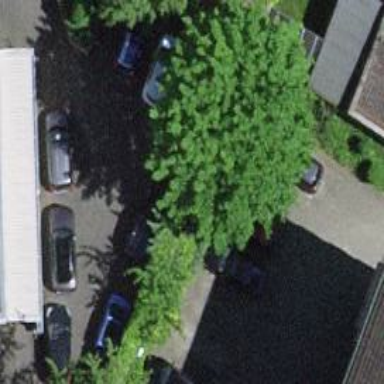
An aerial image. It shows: Car-sharing service available at this location.